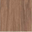
Piece: xx